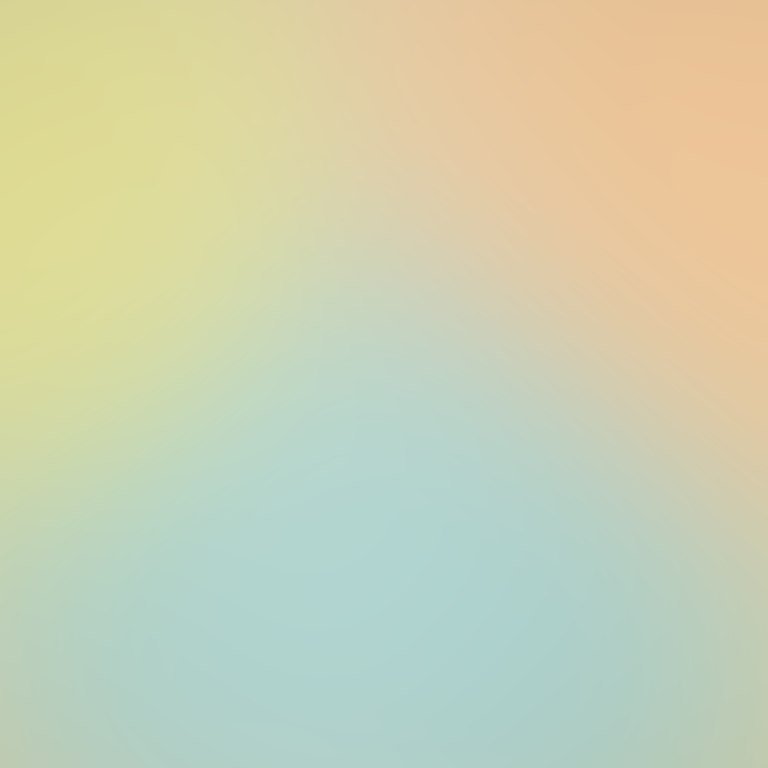
Abstract light effect, smooth gradient from soft yellow to gentle blue, calm atmosphere, diffuse light, no room, no furniture, no objects.